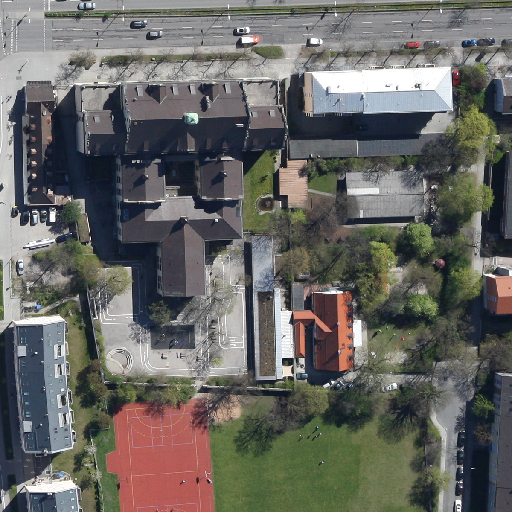
Referring expression: building along the road